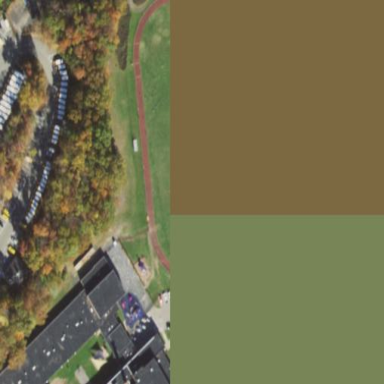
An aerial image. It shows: Athletics track located on leisure land.